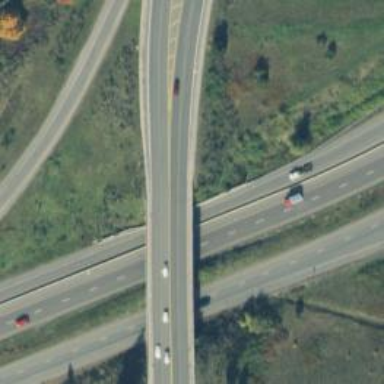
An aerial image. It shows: Secondary road with bridge.